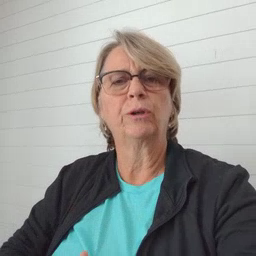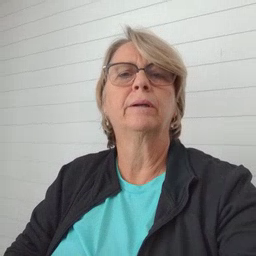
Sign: hungry